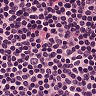
Metastatic tissue present: no